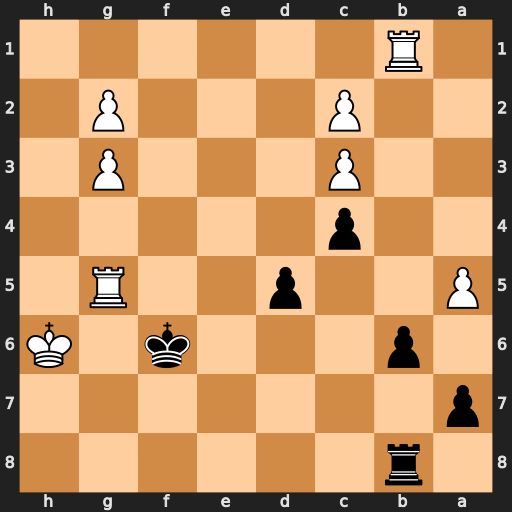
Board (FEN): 1r6/p7/1p3k1K/P2p2R1/2p5/2P3P1/2P3P1/1R6
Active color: b
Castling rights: -
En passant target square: -
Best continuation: Rh8#